Question: I am trying to use StereoBM in OpenCV to extract a disparity map from a pair of images. Ignoring the bad quality of the disparity map below, you can see that it has a number of black columns on the left which correspond to the parameter ndisparities. I thought that ndisparities only tells StereoBM how "far" away it can search for a correspondence. What could cause this behaviour? It seems to limit the width of the resulting depth map, but I don't see why.

You can see the stereo pair <URL> and my code below. Thanks in advance for any pointers!
'''
Mat Limg = imread("left.jpg", CV_LOAD_IMAGE_GRAYSCALE);
Mat Rimg = imread("right.jpg", CV_LOAD_IMAGE_GRAYSCALE);
Mat disp(Limg.size(), CV_16SC1), disp8U;
int ndisparities = 512;
StereoBM SBM(StereoBM::BASIC_PRESET, ndisparities , 11);
SBM(Limg, Rimg, disp, CV_16S);
double minVal, maxVal;
minMaxLoc( disp, &minVal, &maxVal );
disp.convertTo( disp8U, CV_8UC1, 255/(maxVal - minVal));
imshow("disparity", disp8U)
'''
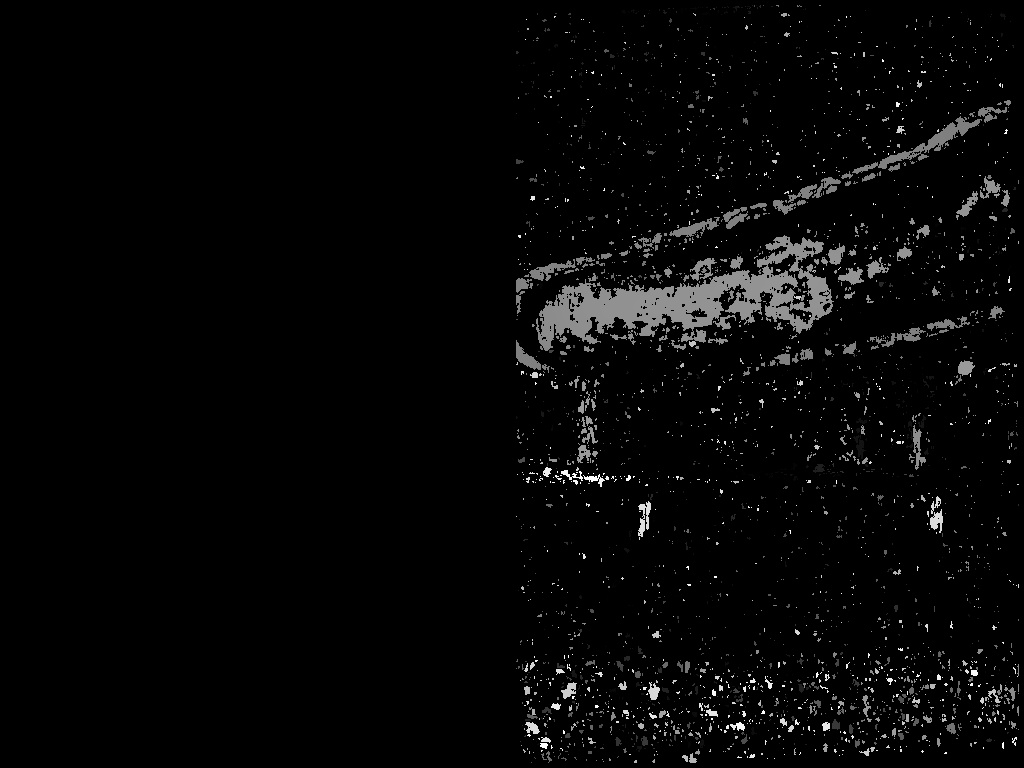
Answer: The disparity map quantifies the longitudinal (epipolar) offset between corresponding pairs of points in the left and right image.
In principle,
'''
disparity := x_l - x_r
'''
where 'x_l' and 'x_r' are the projections on the focal plane of the two cameras of a given point in the space. (Keep in mind that large disparities characterize pixels which are to the cameras. [A])
---
The parameter 'ndisparities' quantifies the maximum disparity you can have (assuming you can neglect the min disparity).
Since you are assuming that 'ndisparities' is your largest disparity, it holds true
'''
x_l - x_r < ndisparities,
'''
i.e.
'''
x_r > x_l - ndisparities
'''
therefore, it makes no sense looking for correspondences with the right image of any pixel in the first 'ndisparities' columns of the left image: simply you can't have.
In a sense, the view cone of the right camera starts exactly 'ndisparities' columns on the right of view cone of the left camera.
---
If you want less on the left hand side of the disparity map, you need to be able to assume lower values of 'ndisparities'.
Since 'ndisparities' depends on the distance from the cameras of the closest object (from [A]), either put the cameras further away from the object or put the cameras closer one another.
In your very specific case you have a huge disparity (a lot of work for the stereoBM)!! The 'x' symbol in the foreground shows a disparity comparable with the scale of the image!! I believe you need to put your cameras further away.